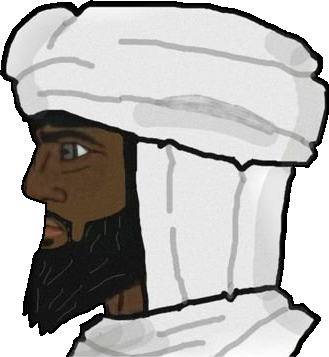
Label: 4_Yes_Chad